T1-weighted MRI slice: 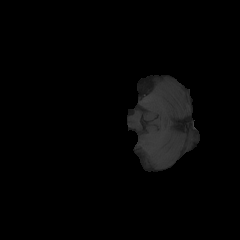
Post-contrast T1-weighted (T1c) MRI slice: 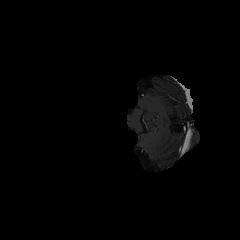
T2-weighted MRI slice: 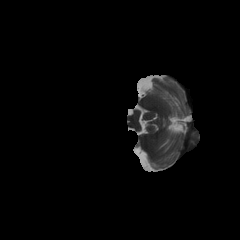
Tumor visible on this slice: no